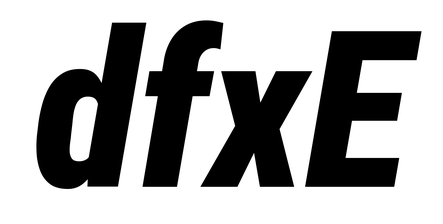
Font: Roboto-Italic_Condensed_Black_Italic